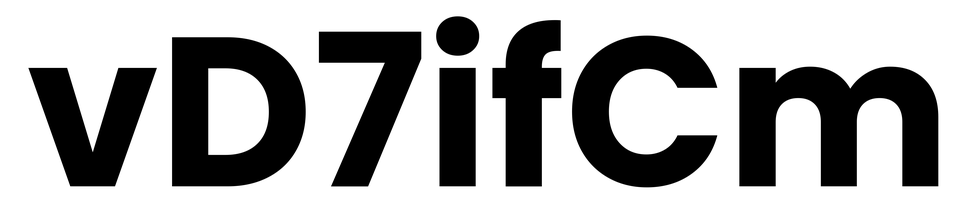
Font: Poppins-Bold